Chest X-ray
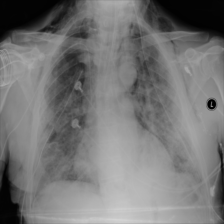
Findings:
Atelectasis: negative
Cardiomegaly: negative
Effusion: negative
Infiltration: positive
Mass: negative
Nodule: negative
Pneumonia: negative
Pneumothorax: positive
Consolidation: negative
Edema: negative
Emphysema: positive
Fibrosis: negative
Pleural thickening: negative
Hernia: negative